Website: lowes
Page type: account-selection
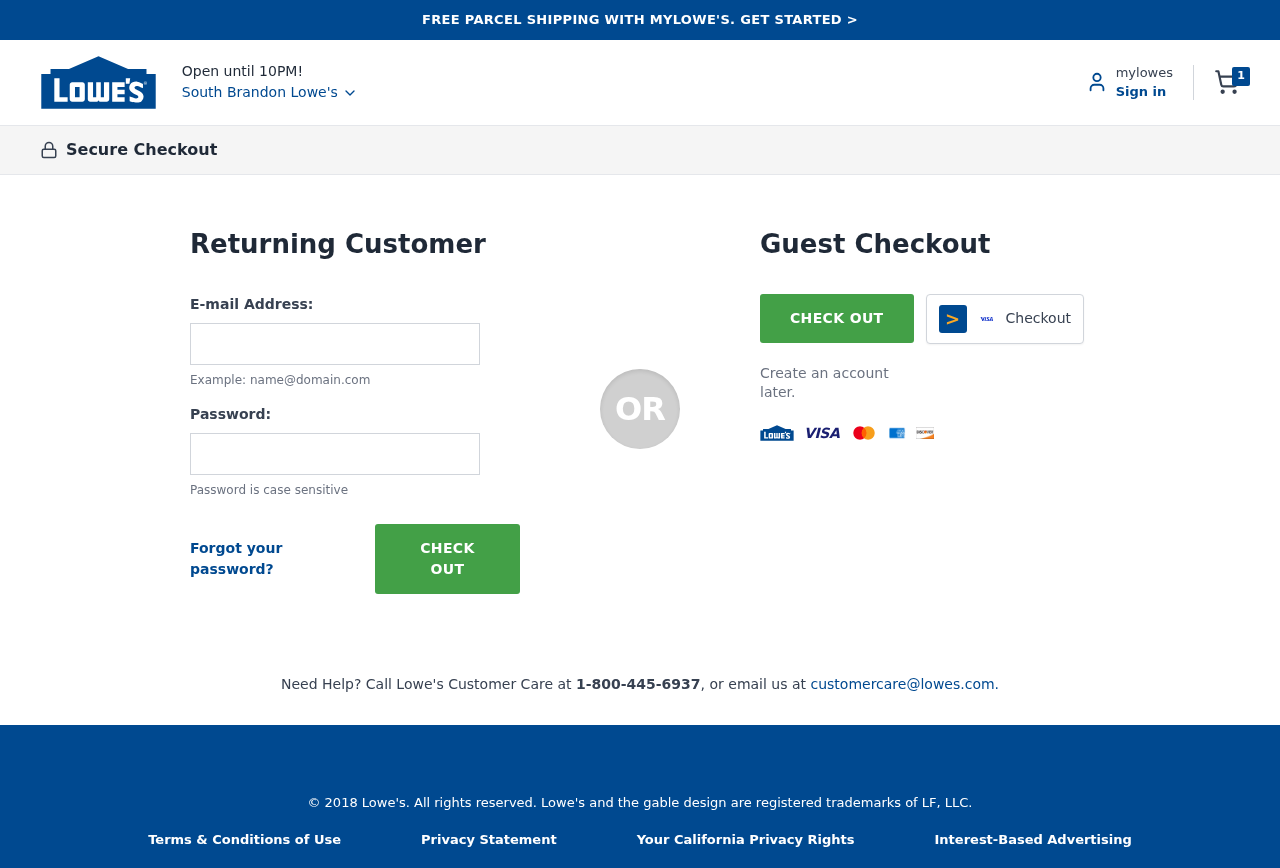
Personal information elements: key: PII_CITY
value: South Brandon Lowe's
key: PII_LOGIN_USERNAME
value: jennifer8595
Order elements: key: ORDER_NUM_ITEMS
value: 1